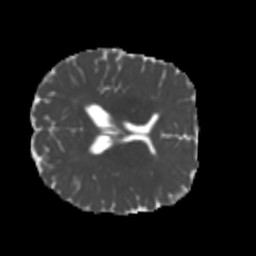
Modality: MD
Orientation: axial
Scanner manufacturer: siemens
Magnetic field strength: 3 T
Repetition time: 4 s
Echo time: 0.0594 s